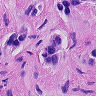
Metastatic tissue present: yes